Interaction volume radius: 5 \u00c5
Interaction volume height: 15 \u00c5
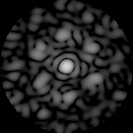
Disorder parameter: 0.6781